Aerial crown-view tile of a tropical tree (Barro Colorado Island, Panama), acquired 20250414:
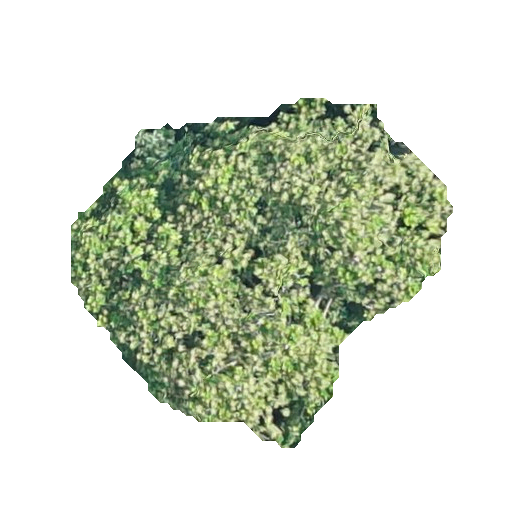
Species: Anacardium excelsum
GBIF accepted scientific name: Anacardium excelsum
Crown area: 129.47 m²